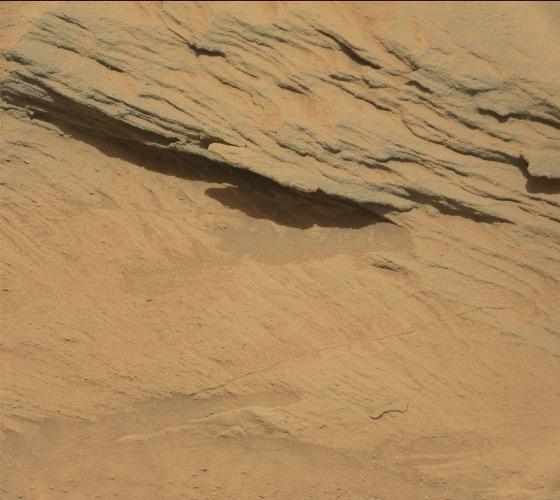
Terrain classes present: Bedrock, Shadow